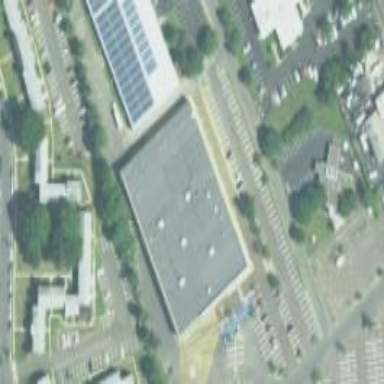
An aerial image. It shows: Mall building.